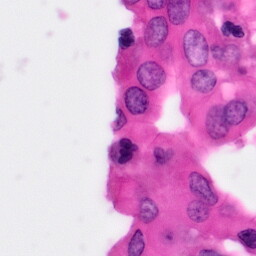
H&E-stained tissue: Pancreatic